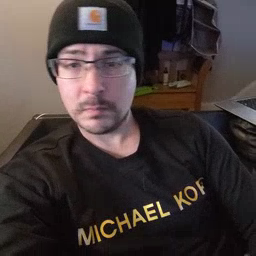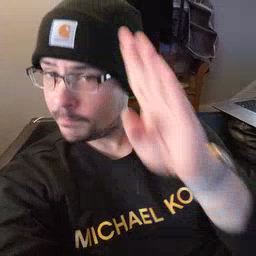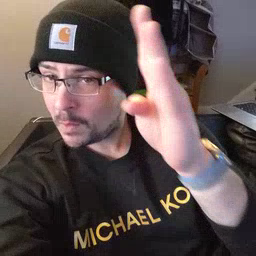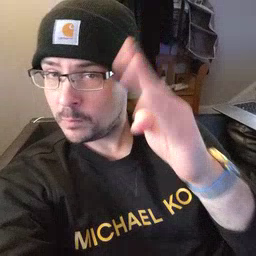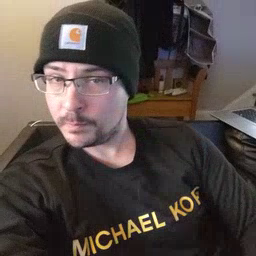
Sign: hello